Field crop: tomato
Growth stage: 1
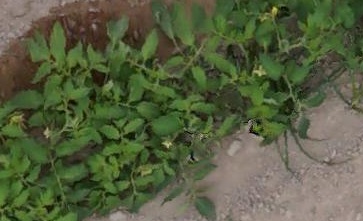
Species: tomato